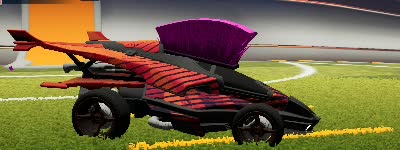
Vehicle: aftershock